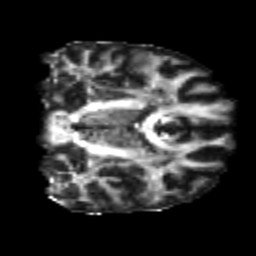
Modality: FA
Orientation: coronal
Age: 25
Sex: male
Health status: healthy
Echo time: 0.074 s